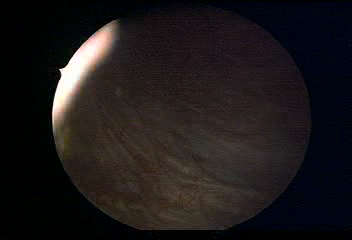
Modality: WLC
Class: Normal mucosa
Bladder cancer association: No